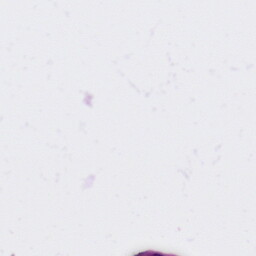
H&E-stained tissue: Ovarian